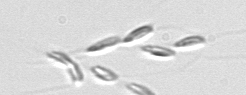
Label: Dinobryon